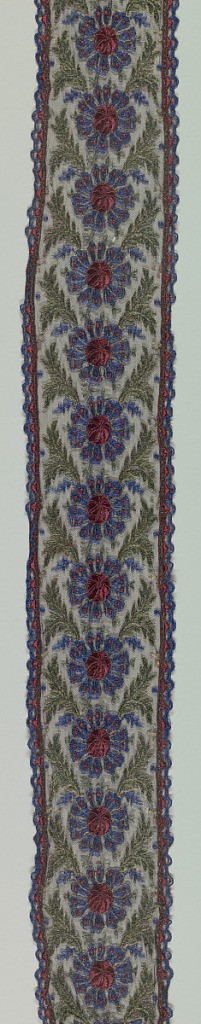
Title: Border
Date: ca. 1880
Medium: silk, metal-wrapped silk threads Technique: machine-made net foundation with machine embroidery and couched metal thread
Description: Border with repeating design of circular flowers between smaller leaves in dark colors on black net.